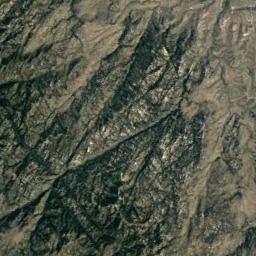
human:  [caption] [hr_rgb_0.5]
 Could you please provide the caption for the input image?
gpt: The mountain is uneven and rough .

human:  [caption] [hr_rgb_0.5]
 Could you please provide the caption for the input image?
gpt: The folded mountain consists of a number of ridges and valleys .

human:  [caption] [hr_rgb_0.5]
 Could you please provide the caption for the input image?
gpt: The mountain is consist of half of green plants and half of bare land .

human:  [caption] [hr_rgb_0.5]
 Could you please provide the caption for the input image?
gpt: Eighty percent of the area on this mountain is bare rock .

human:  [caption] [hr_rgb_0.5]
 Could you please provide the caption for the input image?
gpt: There are some rifts and green land on the mountain .